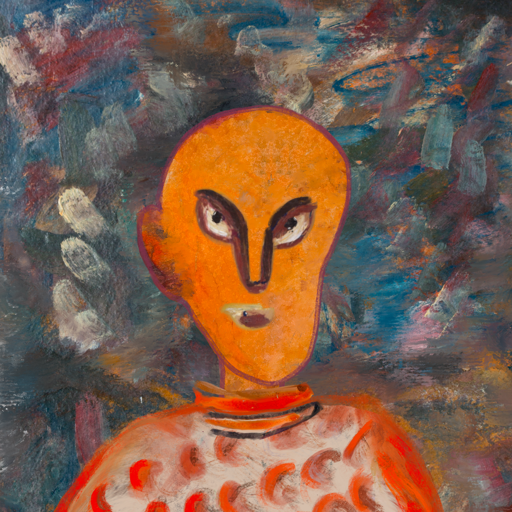
Background: Boggyland, Head And Neck Front: Hypocrite, Face Front: After_Raid, Bust: Rupkatha, Hair Front: Blank, Head Accessory: Blank, Second Necklace: Blank, Necklace: Experience, Baby: Blank